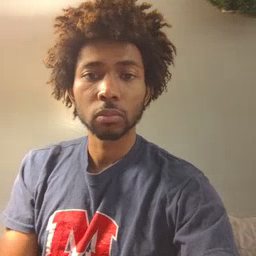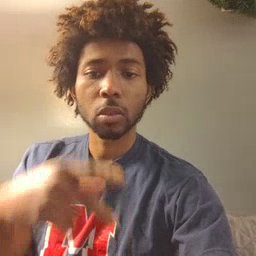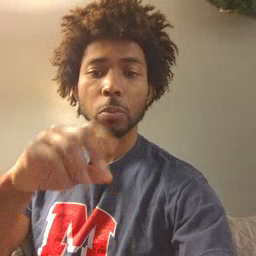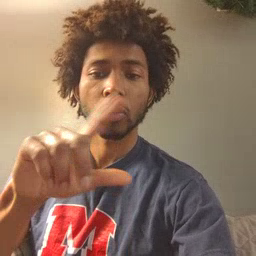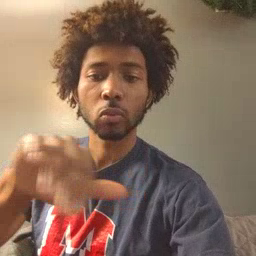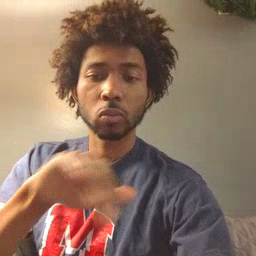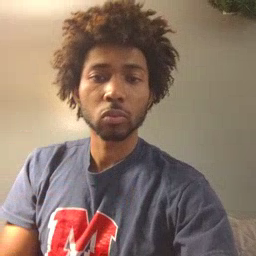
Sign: pool